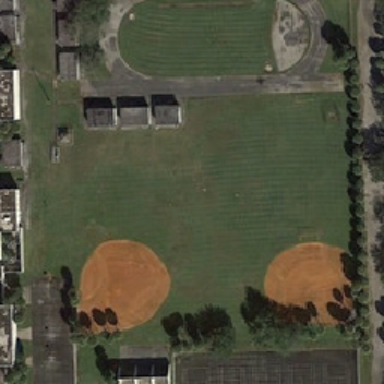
Two orange tennis courts are adjacent to the football field .